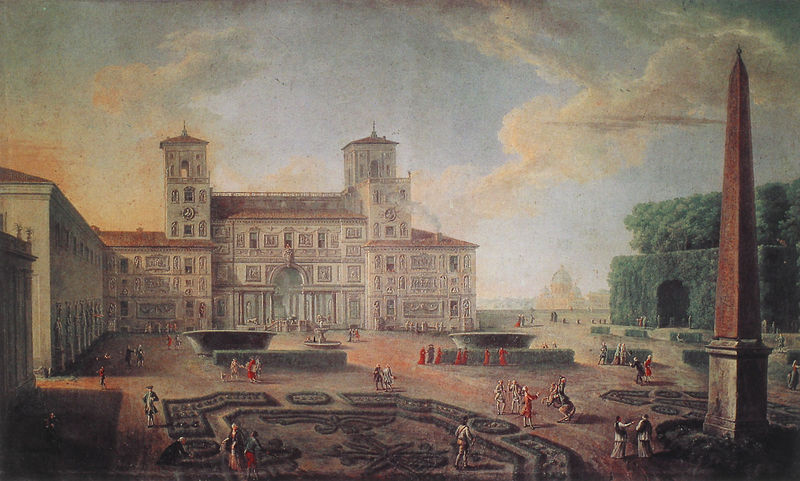
Titel: Ansicht des Gartens mit Obelisk
Institution: Florenz, Uffizien
Schlagwörter: gemälde, himmel, wolken, bäume, frauen, menschen, abend, fenster, frankreich, kleid, kleider, männer, säulen, weiss, gebäude, haus, park, rot, schloss, leute, architektur, barock, busch, adel, personen, renaissance, brunnen, kinder, pferd, turm, garten, schalen, italien, hecke, hof, platz, besucher, frühling, türme, palast, flanieren, villa, obelisk, beete, buchs, hofstaat, labyrinth, buchsbaum, ansitz, rabatten, obeliske, villa medici, varsaille